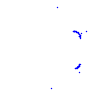
Particle: proton